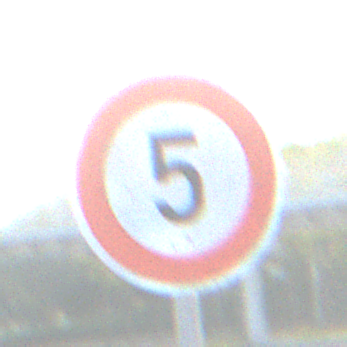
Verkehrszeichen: Geschwindigkeit5
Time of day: SunriseSunset
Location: Outdoor (Urban)
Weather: Clear
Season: NotSpecified
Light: Natural